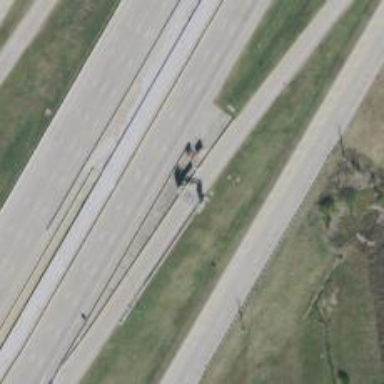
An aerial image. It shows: Toll gantry on the road.